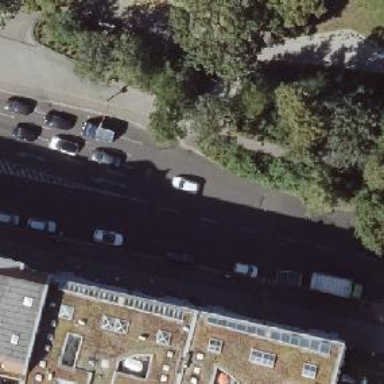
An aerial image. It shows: Secondary road with asphalt surface. No stopping parking condition on both sides.